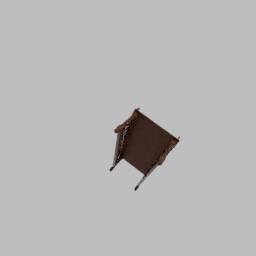
Label: architecture